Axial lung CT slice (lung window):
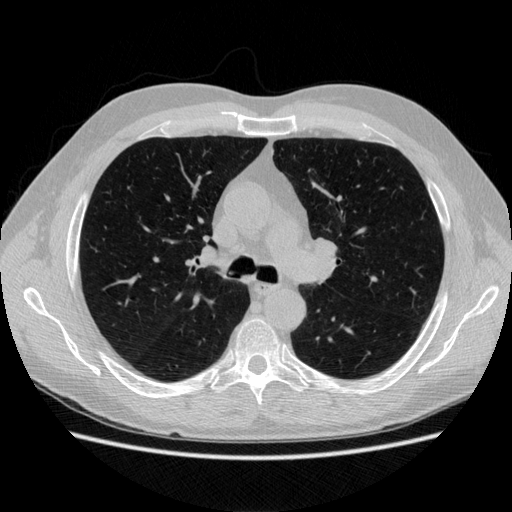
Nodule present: no